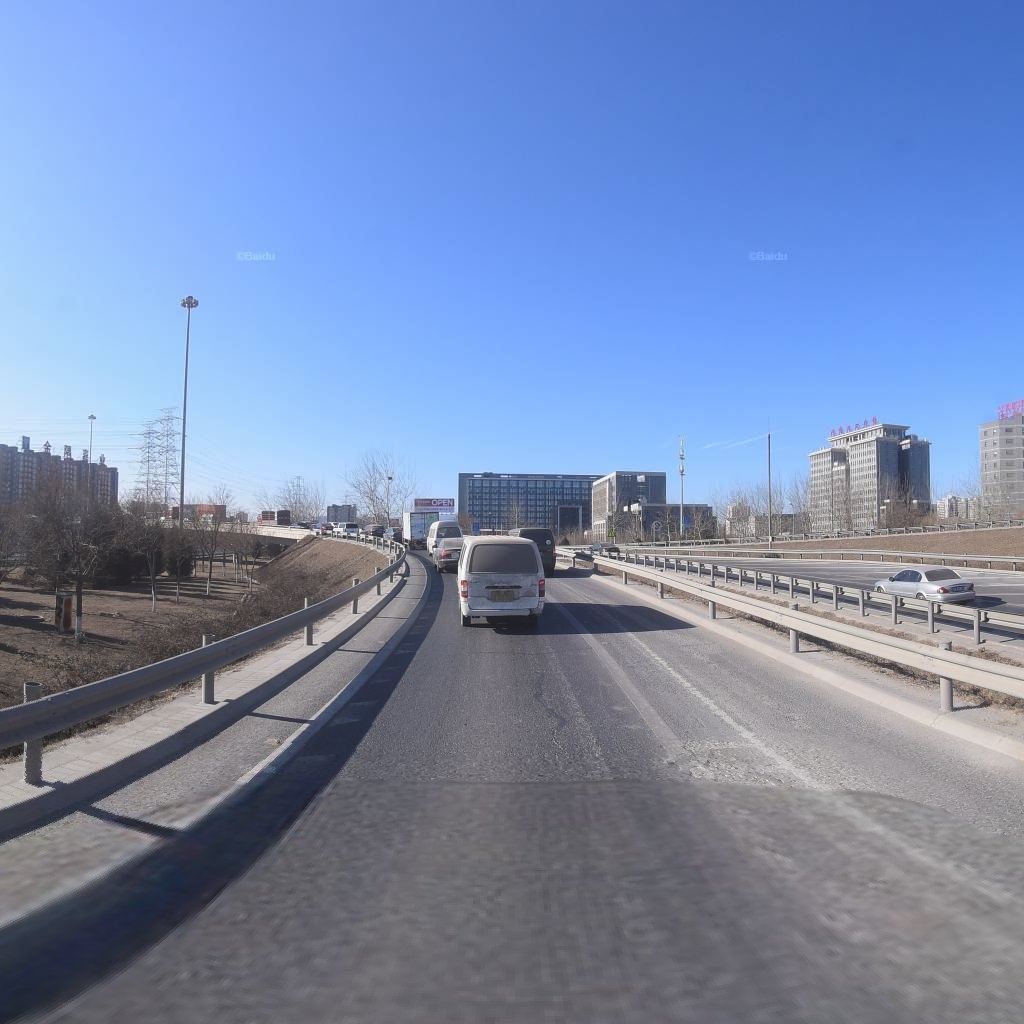
Region: Haidian
Road damage annotations: longitudinal patch, transverse patch